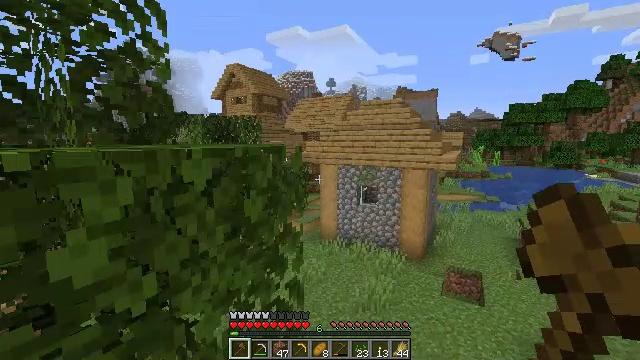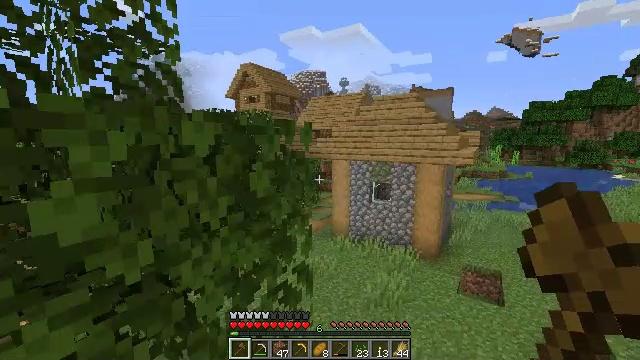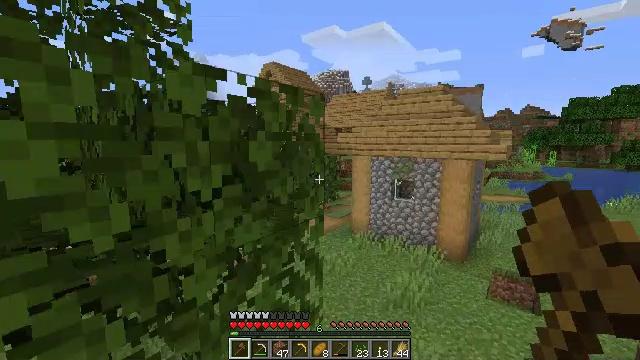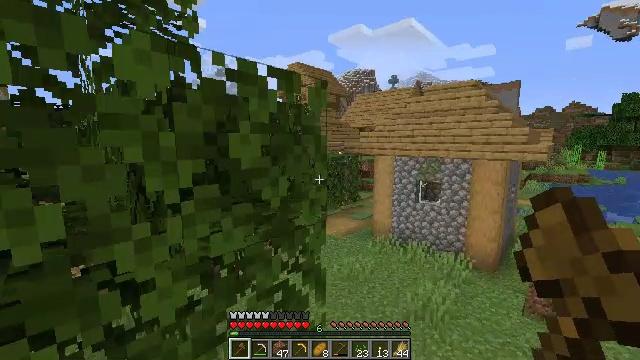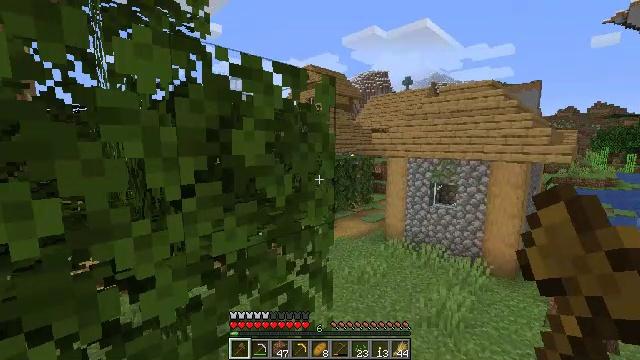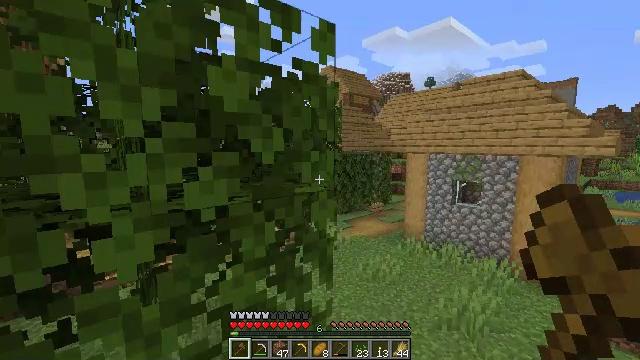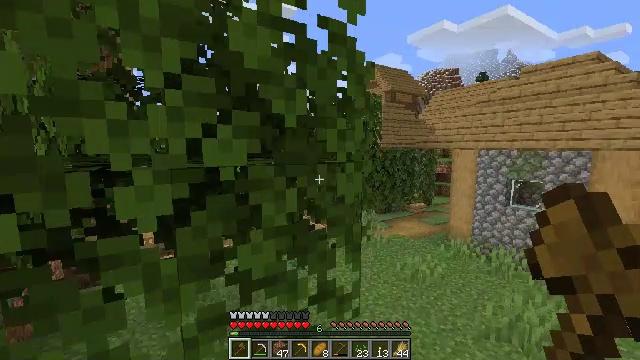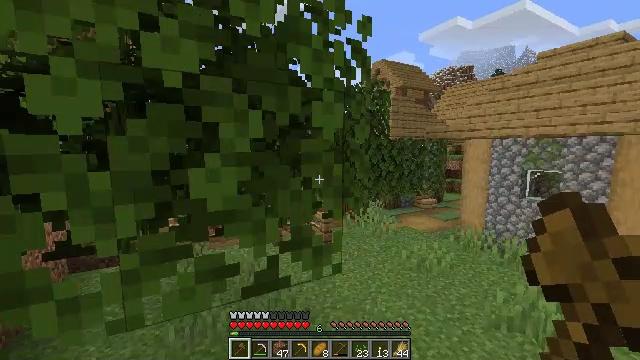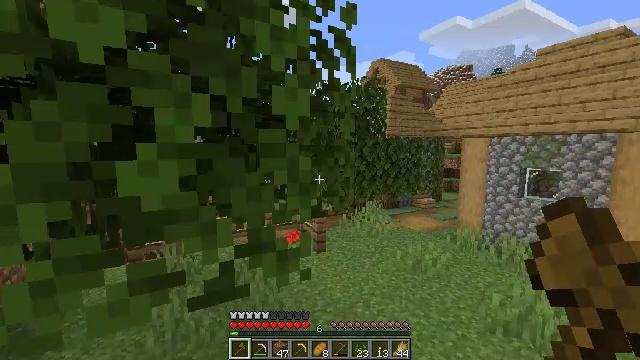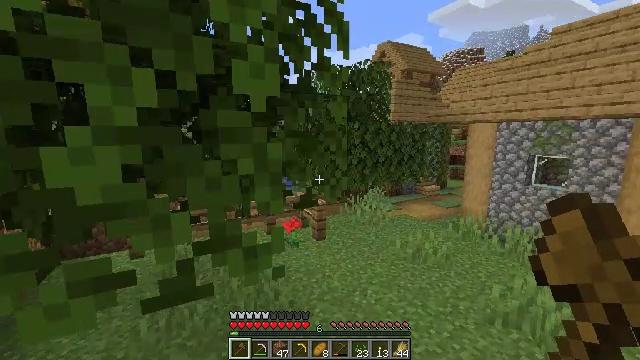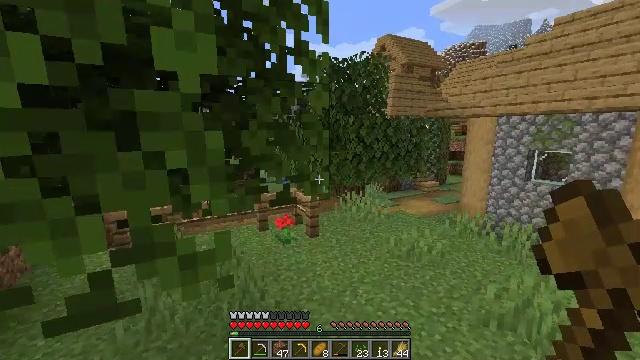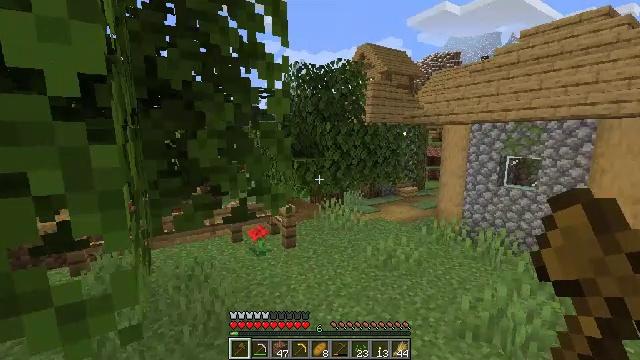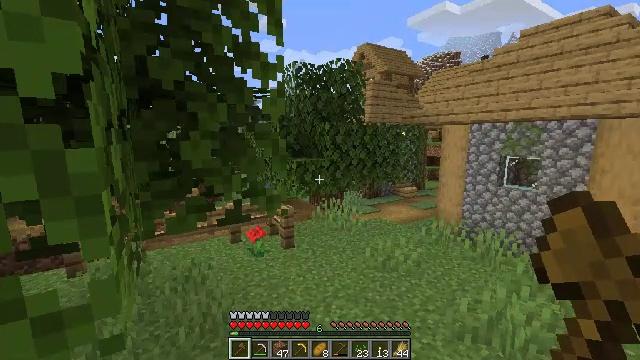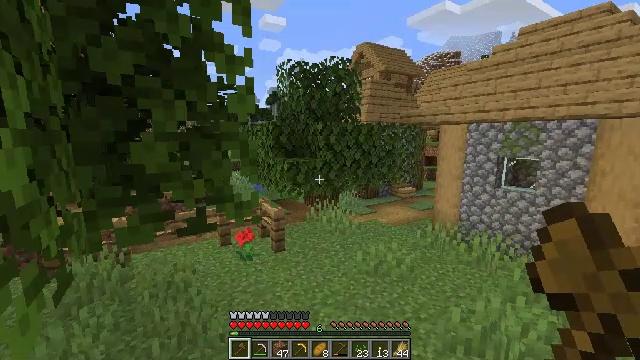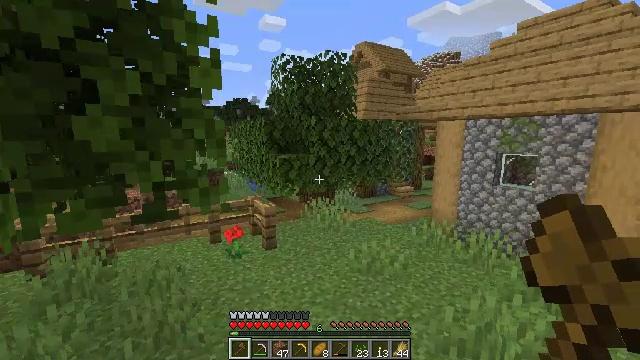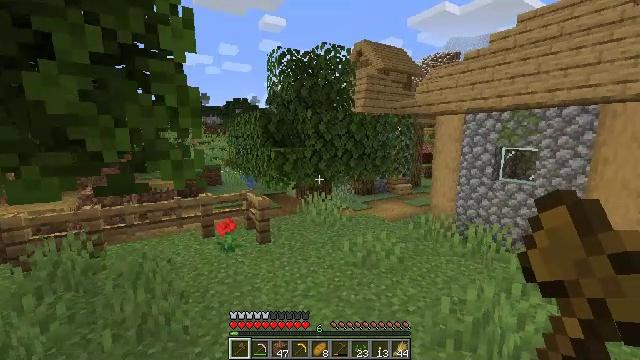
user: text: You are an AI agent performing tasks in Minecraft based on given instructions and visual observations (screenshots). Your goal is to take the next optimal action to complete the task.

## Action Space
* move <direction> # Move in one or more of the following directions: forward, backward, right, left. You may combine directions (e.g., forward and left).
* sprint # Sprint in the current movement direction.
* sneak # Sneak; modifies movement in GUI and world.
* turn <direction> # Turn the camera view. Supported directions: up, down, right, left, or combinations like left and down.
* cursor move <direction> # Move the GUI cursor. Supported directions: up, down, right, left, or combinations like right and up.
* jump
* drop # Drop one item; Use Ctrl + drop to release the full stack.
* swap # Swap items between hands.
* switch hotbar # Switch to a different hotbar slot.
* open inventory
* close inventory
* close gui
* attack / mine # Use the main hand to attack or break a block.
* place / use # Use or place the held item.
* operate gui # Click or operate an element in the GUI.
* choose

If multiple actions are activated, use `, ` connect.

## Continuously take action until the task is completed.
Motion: motion action
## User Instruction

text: Collect some oak leaves.
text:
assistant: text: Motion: move forward and move right, turn left
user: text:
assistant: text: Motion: move forward and move right, turn left
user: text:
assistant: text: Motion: move forward and move right, turn left
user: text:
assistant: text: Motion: move forward and move right, turn left
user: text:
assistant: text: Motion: move forward and move right, turn left
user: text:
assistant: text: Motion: move forward and move right, turn left
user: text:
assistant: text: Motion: move forward and move right, turn left
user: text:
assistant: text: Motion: move forward and move right
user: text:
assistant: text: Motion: move forward and move right, turn left and down
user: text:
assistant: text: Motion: move forward and move right, turn down
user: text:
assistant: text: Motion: move forward and move right, turn right and up
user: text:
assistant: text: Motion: move forward and move right
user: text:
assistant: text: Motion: move forward and move right
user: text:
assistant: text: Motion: move forward and move right
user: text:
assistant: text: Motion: move forward and move right
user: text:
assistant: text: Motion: move forward and move right, turn left
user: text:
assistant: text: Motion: move forward and move right, turn left
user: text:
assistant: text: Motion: move forward and move right, turn left and down
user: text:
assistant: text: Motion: move forward and move right, turn left and down
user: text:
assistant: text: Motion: move forward and move right, turn left
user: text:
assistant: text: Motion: move forward and move right
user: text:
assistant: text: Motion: move forward and move right
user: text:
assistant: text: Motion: move forward and move right, turn right and up
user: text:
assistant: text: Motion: move forward and move right, turn right and up
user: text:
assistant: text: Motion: move forward and move right
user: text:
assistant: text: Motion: move forward and move right, turn right
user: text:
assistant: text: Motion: move forward and move right, turn right and up
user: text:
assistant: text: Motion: move forward
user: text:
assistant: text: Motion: move forward
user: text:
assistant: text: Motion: move forward